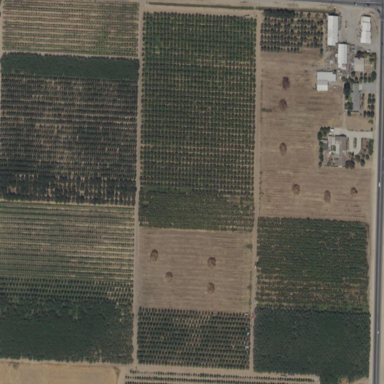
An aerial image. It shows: Orchard.